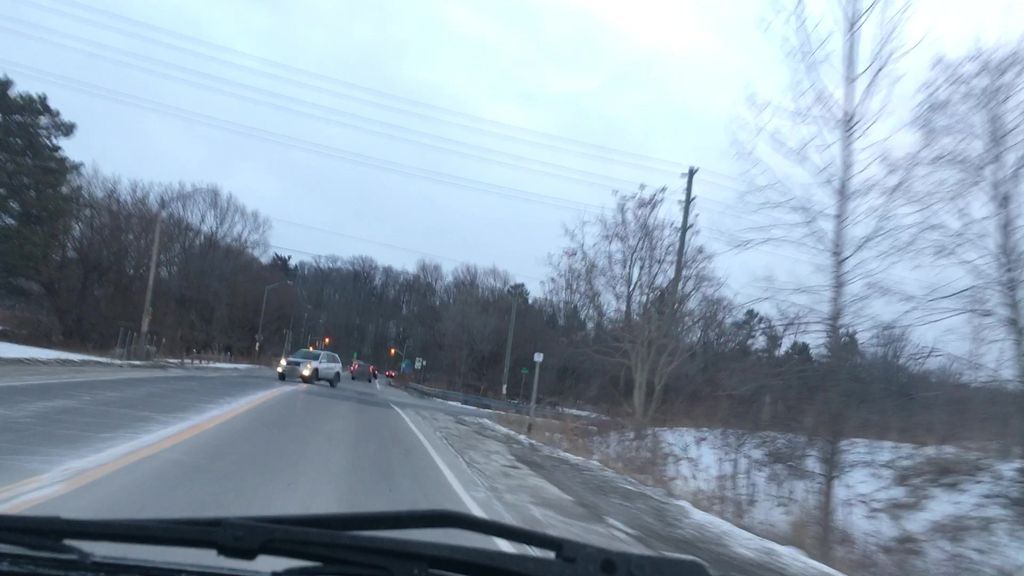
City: hamilton